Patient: sex F, age 46
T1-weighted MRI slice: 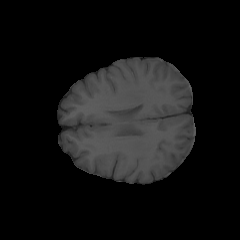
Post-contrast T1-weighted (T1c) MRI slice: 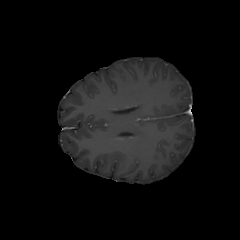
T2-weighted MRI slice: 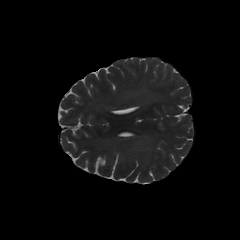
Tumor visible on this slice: no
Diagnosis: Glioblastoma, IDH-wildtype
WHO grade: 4